Question: I am sending a 'List<Item>' from google app engine(java) to javascript through google cloud endpoints.
'Item':
'''
public class Item implements Serializable {
private String item1;
private Integer item2;
private String item3;
//(...) item (4-39)
private String item40;
//Constructor, Getters, setters, +functions
}
'''
In javascript I am receiving the data with the following structure for each Item:
'''
{item1:"v1",item2:"v2"}
'''
Also at the end of each object I receive a lot of data that I don't understand why is sent.

The '?' data is not my defined functions. I think that it is Serializable object functions, but I don't understand why is sent.
I need to send data in this format: '{"v1","v2"}' instead of '{item1:"v1",item2:"v2", a lot of functions}' to reduce the size of data.
I think to solve the problem sending the data in 'List<String>' of java.
But it is a bit complicated and "ugly" because for example some properties of the 'Item' object are structured objects.
Is there a way described in google cloud endpoints to send data this way?
Is there any way to set endpoints only send the "necessary" data?
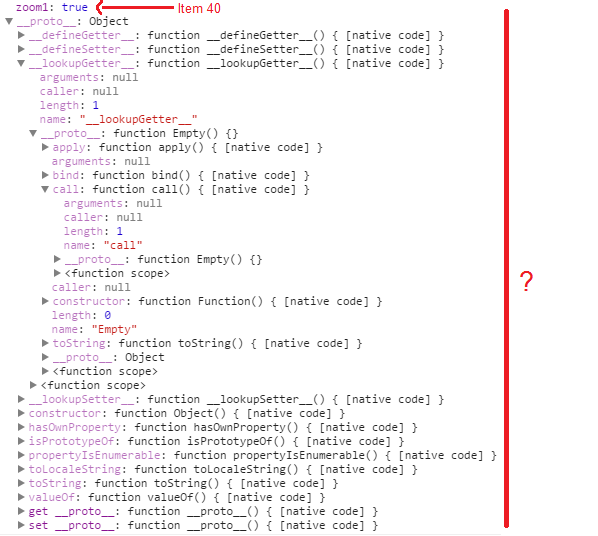
Answer: Let me preface this by saying that I don't think it's a good idea, but you can use transformers to control how objects are serialized. However, if you use generated client libraries, you will lose all information--they will only see things as lists of strings. Endpoints should automatically gzip things for you, which should help save a lot of bandwidth. You should do measurements comparing the two full lists of 5000 and seeing how much bandwidth exactly is being saved. Keep in mind that Endpoints won't transmit empty properties either, so if the many properties aren't all set, you save bandwidth automatically.
See <URL> for details on how to use transformers. Basically, you want a 'class ItemTransformer implements Transformer<Item, List<String>>' with the relevant annotations.